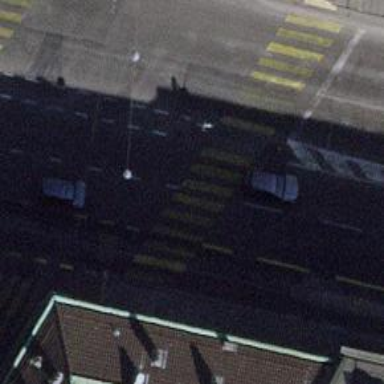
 accompanied by sidewalks on both sides. The presence of trolley wires and bus lane indicate shared bus and cycleway."